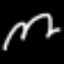
Label: donut